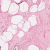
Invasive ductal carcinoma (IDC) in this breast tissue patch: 0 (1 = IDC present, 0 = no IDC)